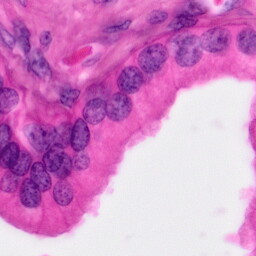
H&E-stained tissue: Pancreatic